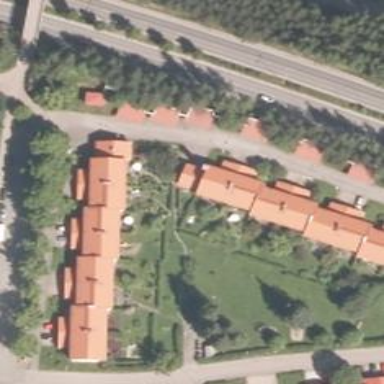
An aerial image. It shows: Terrace building.